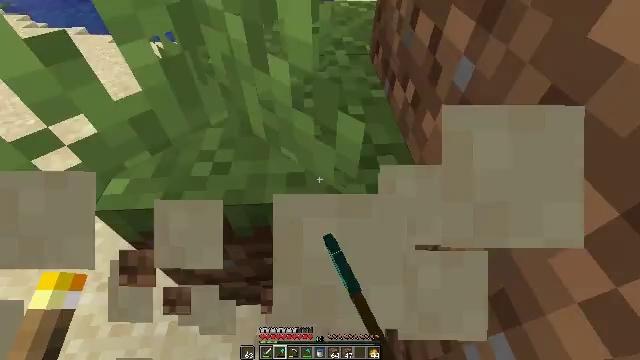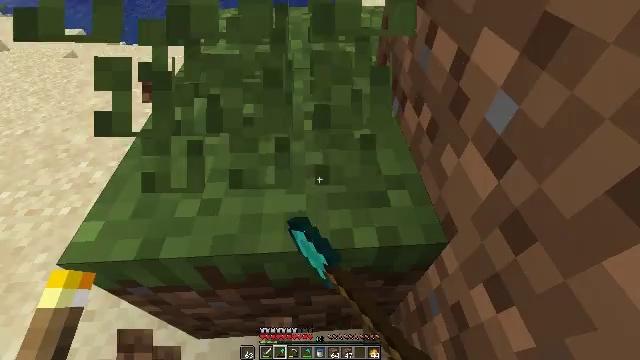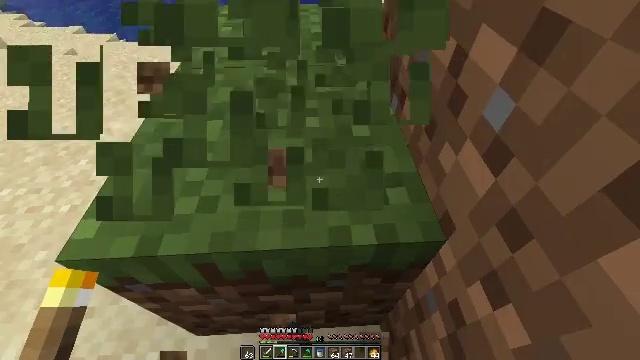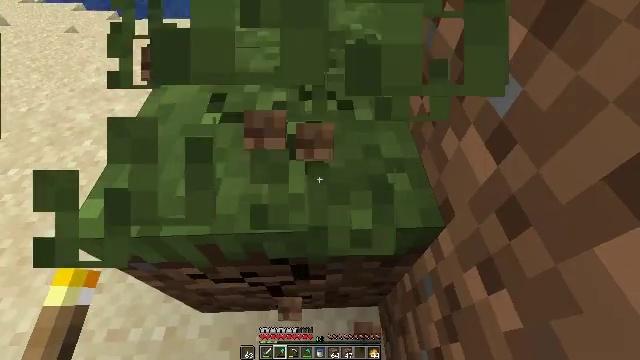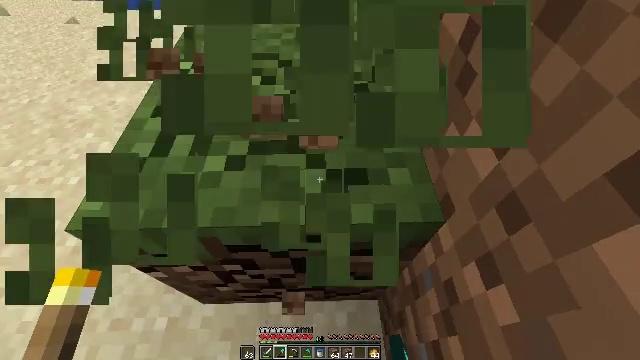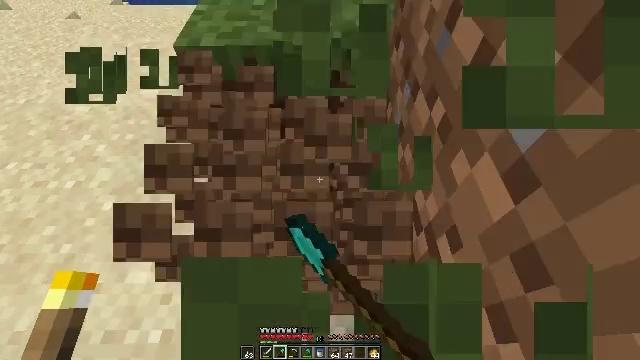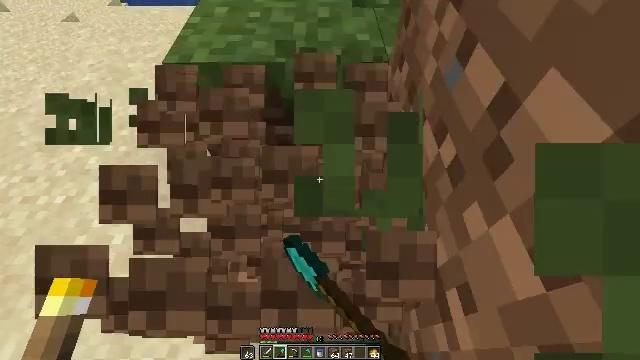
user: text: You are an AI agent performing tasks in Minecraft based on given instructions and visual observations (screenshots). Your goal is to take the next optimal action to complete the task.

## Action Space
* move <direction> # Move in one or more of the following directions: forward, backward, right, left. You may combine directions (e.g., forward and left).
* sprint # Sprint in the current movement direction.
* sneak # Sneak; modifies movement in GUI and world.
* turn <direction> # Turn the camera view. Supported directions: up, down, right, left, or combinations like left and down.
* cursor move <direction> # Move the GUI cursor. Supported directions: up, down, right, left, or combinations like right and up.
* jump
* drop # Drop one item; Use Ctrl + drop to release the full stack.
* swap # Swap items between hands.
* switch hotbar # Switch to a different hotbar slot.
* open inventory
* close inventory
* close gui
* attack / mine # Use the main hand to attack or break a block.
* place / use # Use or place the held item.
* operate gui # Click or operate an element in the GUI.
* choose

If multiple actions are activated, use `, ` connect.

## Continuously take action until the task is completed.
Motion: motion action
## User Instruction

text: Clear the ground by mining grass.
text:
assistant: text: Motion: move forward, attack / mine
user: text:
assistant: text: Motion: move forward, attack / mine
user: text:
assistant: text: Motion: move forward, turn left and down, attack / mine
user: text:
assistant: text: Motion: move forward, turn down, attack / mine
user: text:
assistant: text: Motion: move forward, attack / mine
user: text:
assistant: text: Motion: move forward, attack / mine
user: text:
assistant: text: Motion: attack / mine